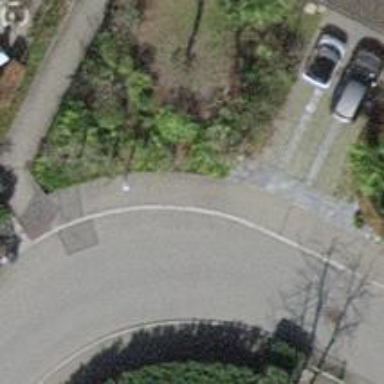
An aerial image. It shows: Sidewalk along the footway.